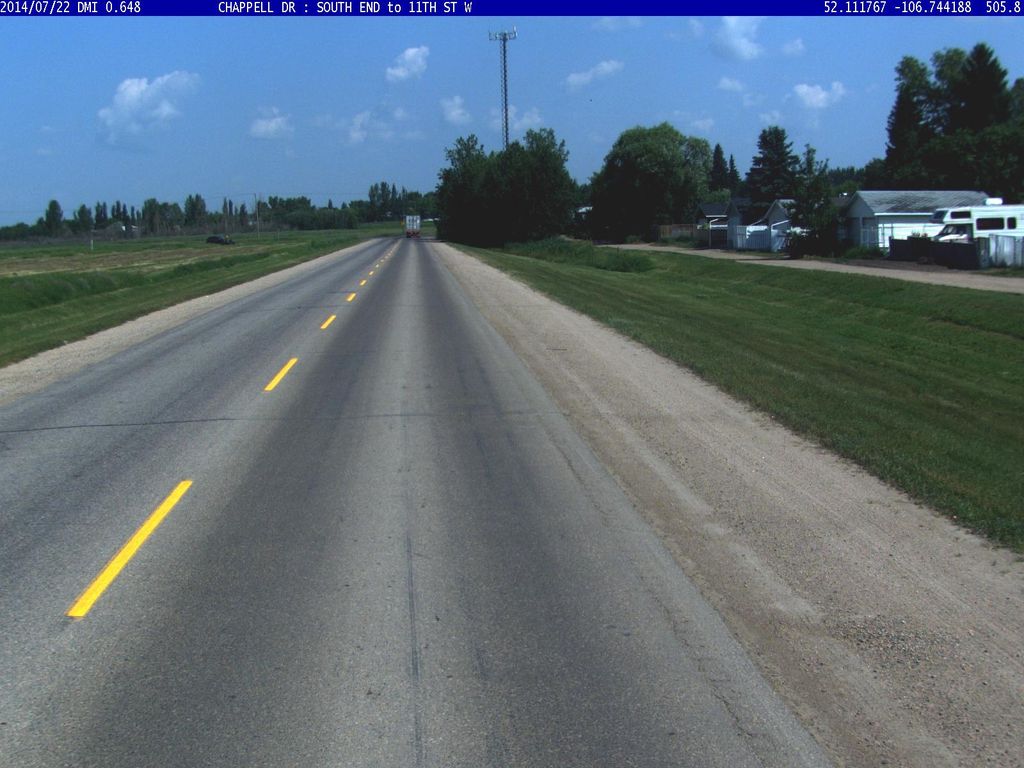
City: saskatoon